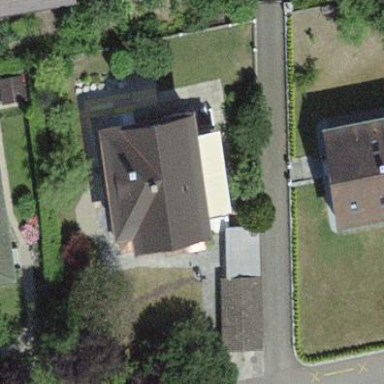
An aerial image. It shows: Building with tile roof.